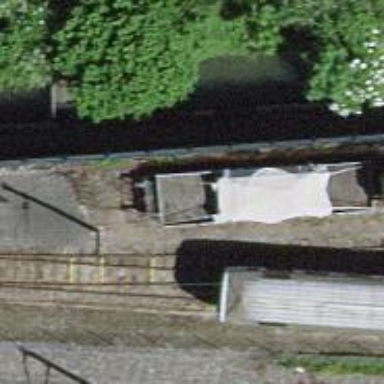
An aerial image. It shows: Single track railway in yard.